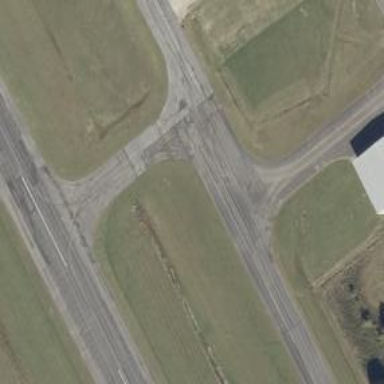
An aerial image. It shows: Image of taxiway at airport.